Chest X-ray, AP view. Patient: 10 years old, sex M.
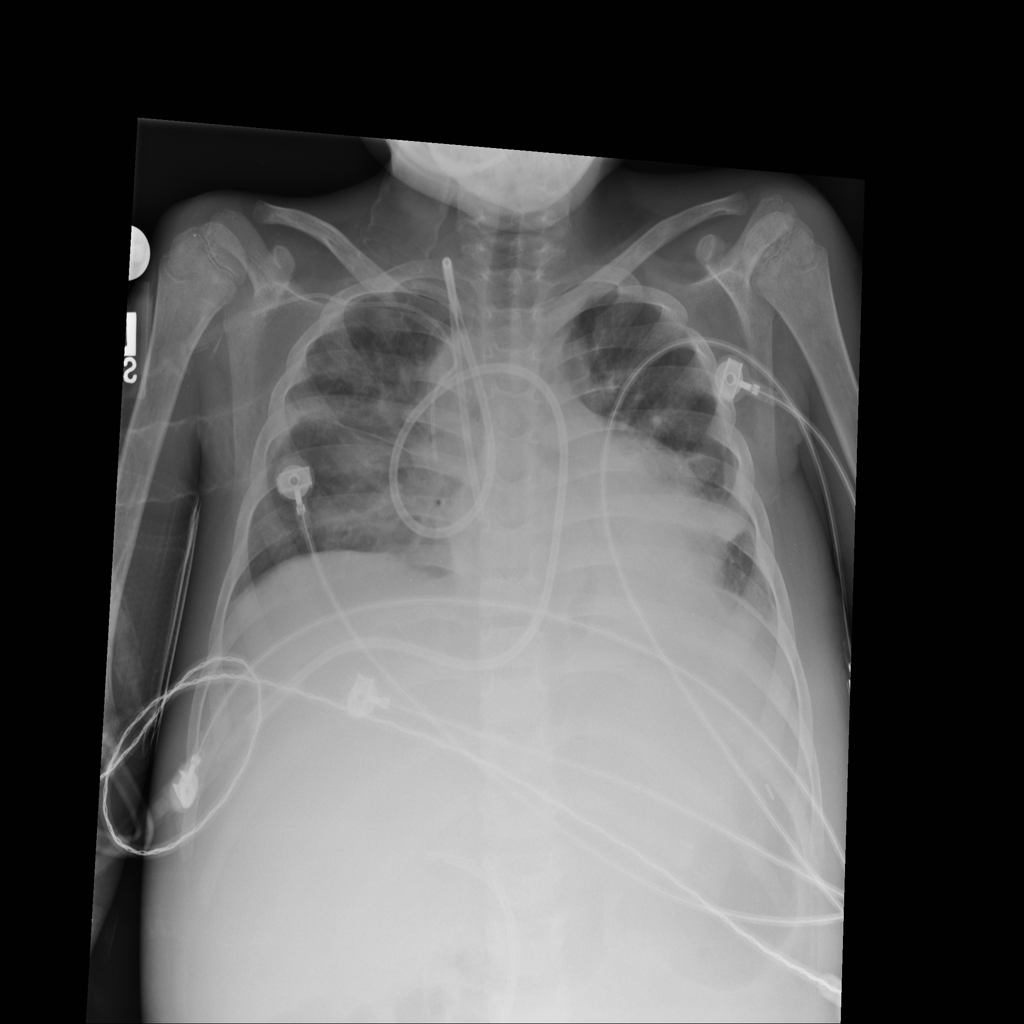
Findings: Infiltration